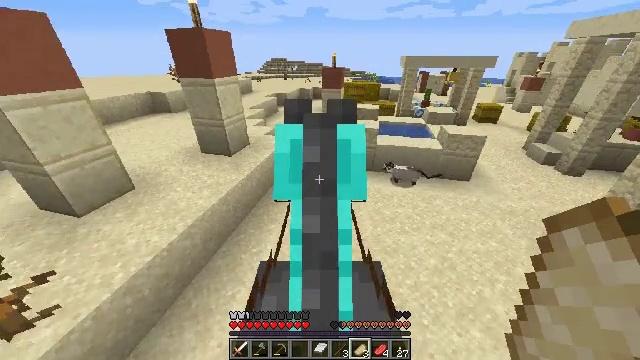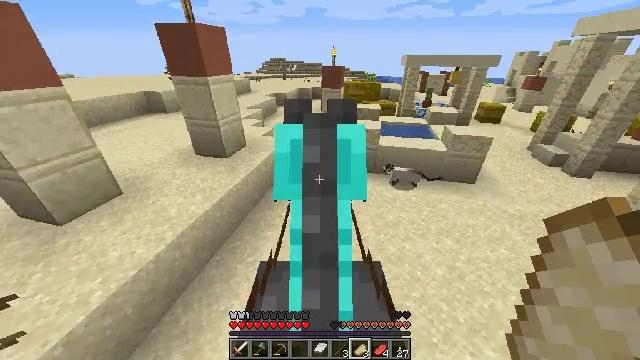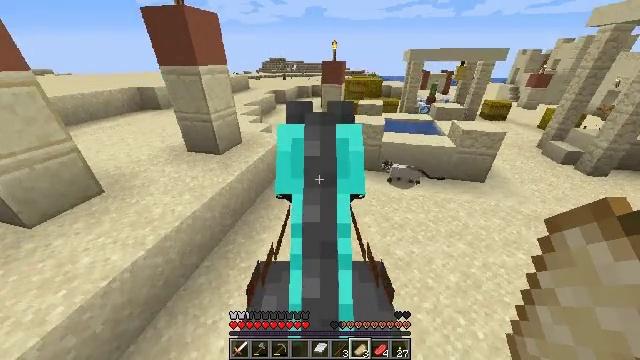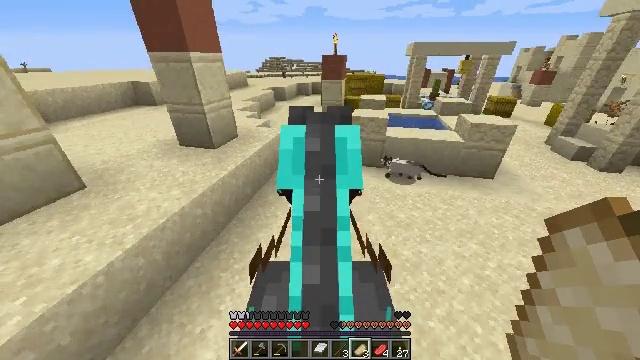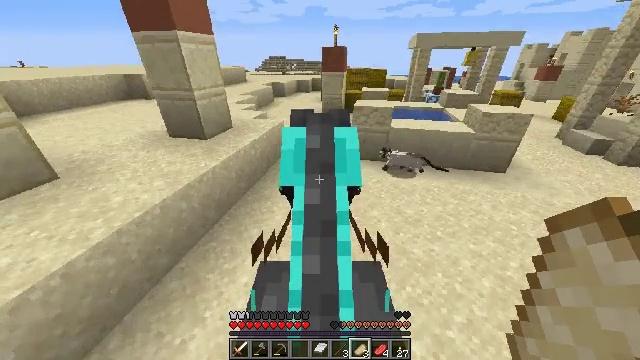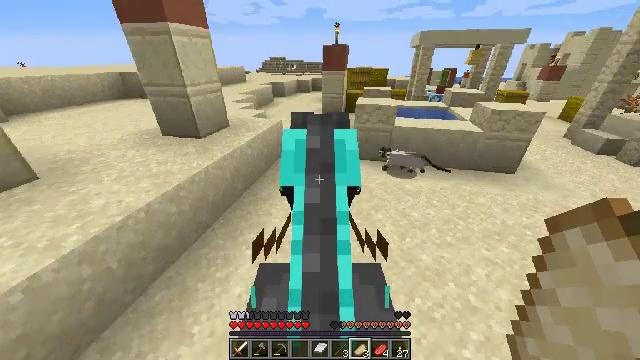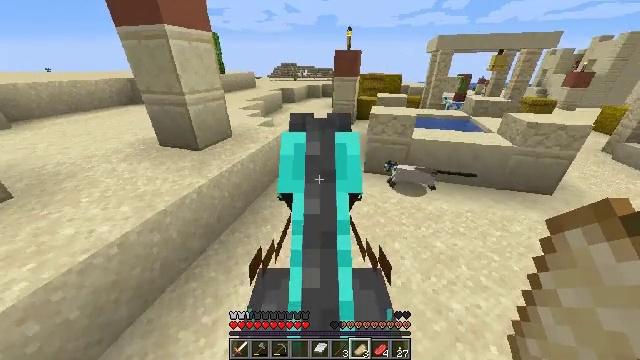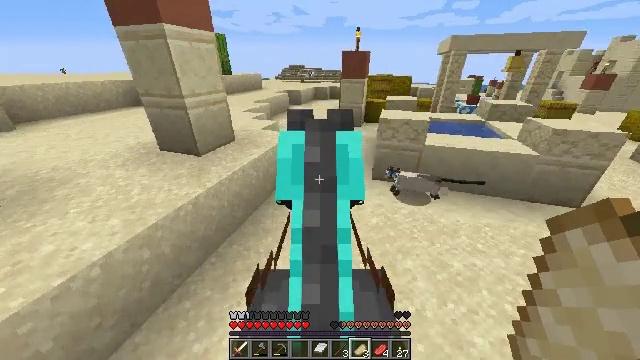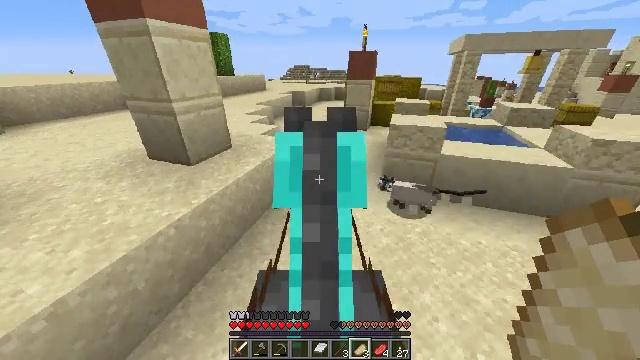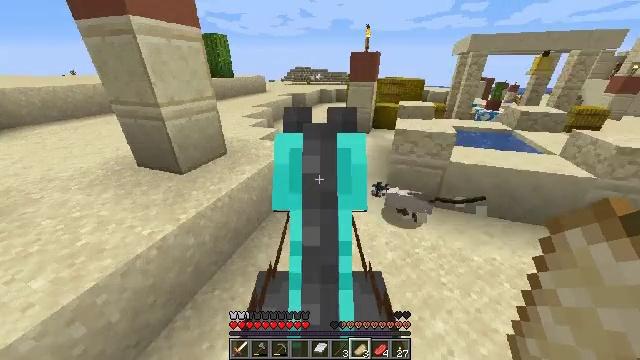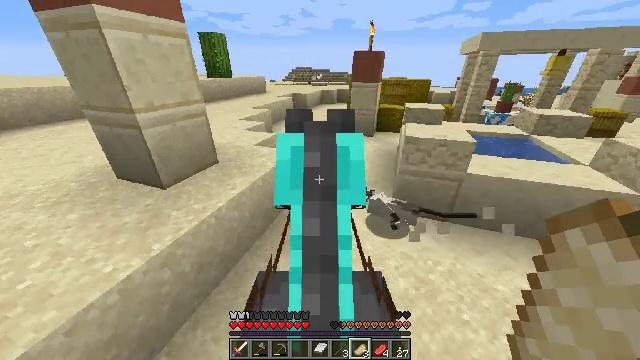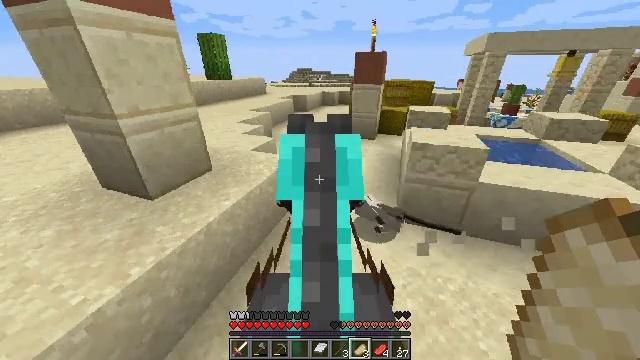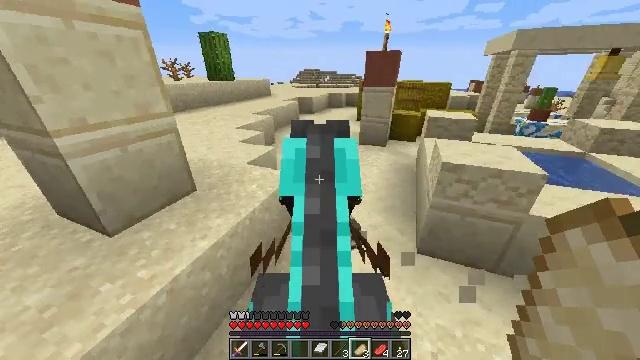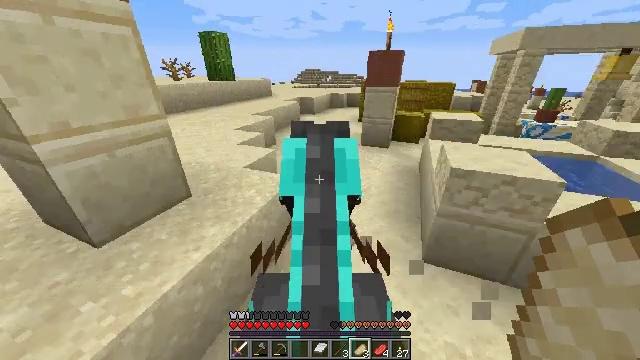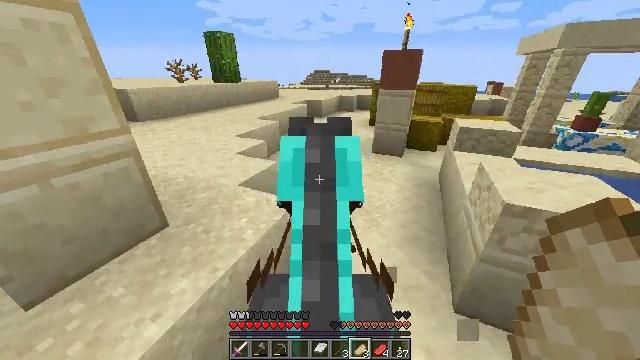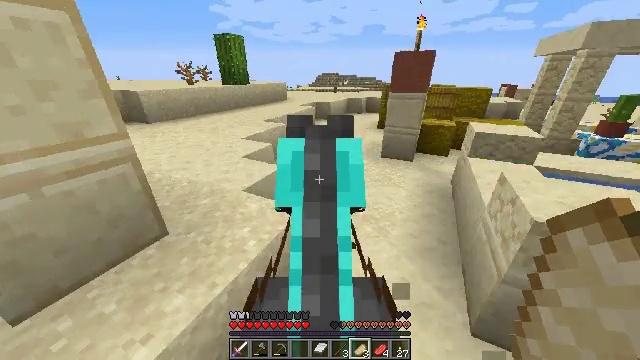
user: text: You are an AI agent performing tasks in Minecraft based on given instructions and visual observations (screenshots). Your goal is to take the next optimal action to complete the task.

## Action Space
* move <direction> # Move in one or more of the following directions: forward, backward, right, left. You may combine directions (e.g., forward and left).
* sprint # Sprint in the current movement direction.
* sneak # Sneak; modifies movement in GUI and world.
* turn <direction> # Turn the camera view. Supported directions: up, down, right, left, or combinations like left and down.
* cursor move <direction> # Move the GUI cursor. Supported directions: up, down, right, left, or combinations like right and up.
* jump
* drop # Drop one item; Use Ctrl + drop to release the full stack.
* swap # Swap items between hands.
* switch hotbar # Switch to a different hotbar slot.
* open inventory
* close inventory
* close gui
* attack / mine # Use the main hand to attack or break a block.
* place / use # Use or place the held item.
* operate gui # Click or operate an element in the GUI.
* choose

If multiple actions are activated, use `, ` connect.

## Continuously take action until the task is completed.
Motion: motion action
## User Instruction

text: Gather cactus by attacking it.
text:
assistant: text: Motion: move forward, sprint
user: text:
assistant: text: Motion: move forward, sprint
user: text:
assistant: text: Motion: move forward, sprint
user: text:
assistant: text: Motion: move forward, sprint
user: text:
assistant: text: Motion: move forward, sprint
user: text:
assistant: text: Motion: move forward, sprint, turn left and up
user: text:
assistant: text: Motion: move forward, sprint, turn left
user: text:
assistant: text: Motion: move forward, sprint
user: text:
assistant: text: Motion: move forward, sprint
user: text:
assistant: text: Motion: move forward, sprint
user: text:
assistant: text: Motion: move forward, sprint
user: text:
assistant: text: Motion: move forward, sprint, turn left
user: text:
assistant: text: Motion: move forward, sprint
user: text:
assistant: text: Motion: move forward, sprint, turn left
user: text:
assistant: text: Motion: move forward, sprint, turn left
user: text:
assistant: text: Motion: move forward, turn left
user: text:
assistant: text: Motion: move forward, turn left
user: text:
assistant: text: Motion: move forward, turn left
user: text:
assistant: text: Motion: move forward, turn left
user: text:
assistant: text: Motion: move forward, turn left
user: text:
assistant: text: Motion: move forward, turn left
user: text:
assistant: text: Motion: move forward, turn left
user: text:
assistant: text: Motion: move forward, turn left
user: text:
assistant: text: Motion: move forward, turn left
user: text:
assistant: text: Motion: move forward
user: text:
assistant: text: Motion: move forward
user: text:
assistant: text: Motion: move forward
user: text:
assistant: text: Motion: move forward
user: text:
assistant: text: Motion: move forward
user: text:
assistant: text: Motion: move forward, turn left